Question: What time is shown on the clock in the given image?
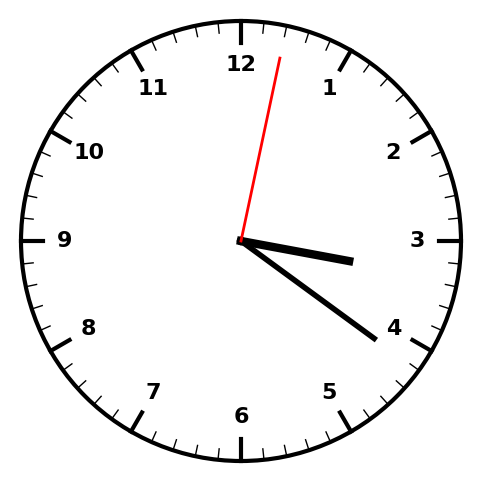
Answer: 03:21:02